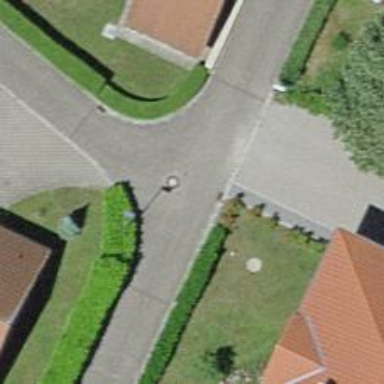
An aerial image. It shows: Residential road with paving stones.